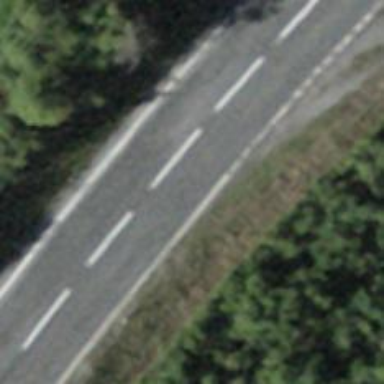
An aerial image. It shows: Asphalt road classified as primary highway.